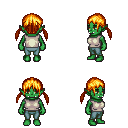
a pixel art fantasy rpg character, female body template, orc, green skin, white sleeveless shirt, teal pants, light blonde twin-tailed hairstyle, four views (front, back, left, right), 2x2 character sprite sheet, small pixel art, hard edges, no anti-aliasing